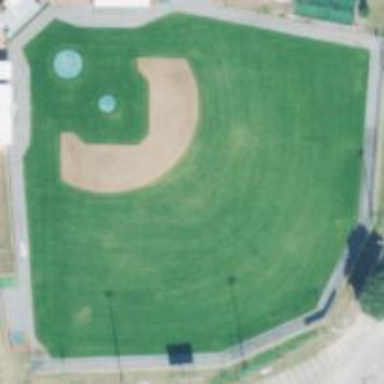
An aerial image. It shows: Baseball pitch for leisure land activities.